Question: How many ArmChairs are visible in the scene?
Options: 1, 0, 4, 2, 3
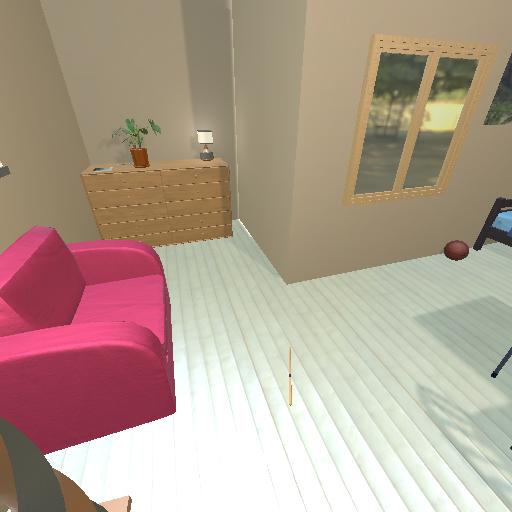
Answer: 1